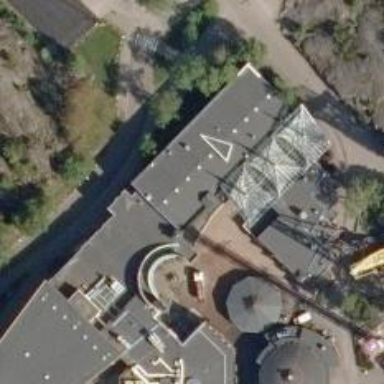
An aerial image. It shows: Cinema.